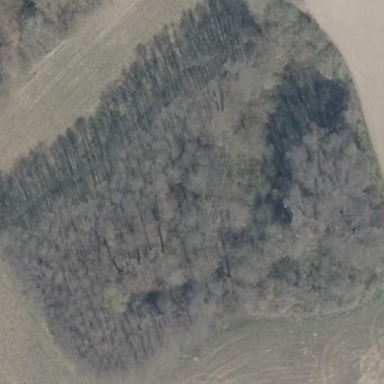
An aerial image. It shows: Deciduous forest area.